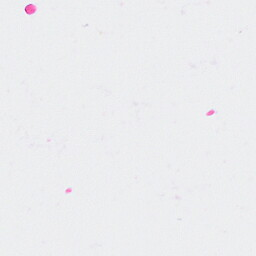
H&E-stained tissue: Breast